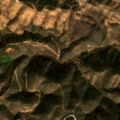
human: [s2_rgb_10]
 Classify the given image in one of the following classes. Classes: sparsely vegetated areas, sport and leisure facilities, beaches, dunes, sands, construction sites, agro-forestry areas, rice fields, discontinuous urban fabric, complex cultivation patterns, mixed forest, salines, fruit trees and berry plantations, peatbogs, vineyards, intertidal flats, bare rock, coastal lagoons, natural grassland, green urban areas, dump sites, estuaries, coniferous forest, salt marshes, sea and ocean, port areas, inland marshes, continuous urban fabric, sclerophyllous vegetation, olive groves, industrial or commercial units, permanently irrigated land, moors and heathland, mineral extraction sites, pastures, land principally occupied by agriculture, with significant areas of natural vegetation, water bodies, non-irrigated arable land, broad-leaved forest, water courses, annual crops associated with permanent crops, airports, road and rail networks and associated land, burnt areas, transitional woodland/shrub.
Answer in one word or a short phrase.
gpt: land principally occupied by agriculture, with significant areas of natural vegetation, sclerophyllous vegetation, transitional woodland/shrub